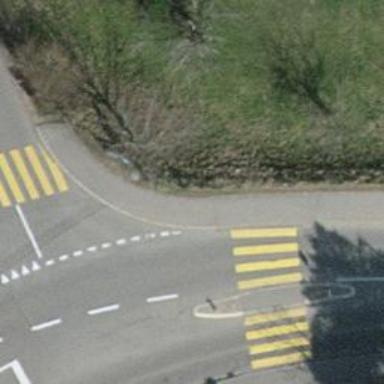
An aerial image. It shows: Sidewalk along the footway.